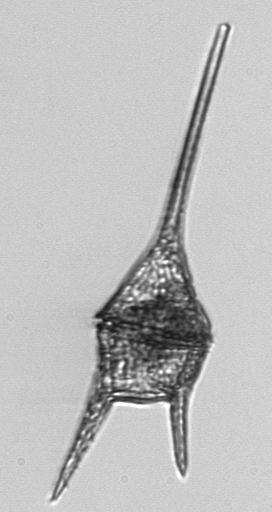
Label: Tripos_lineatus